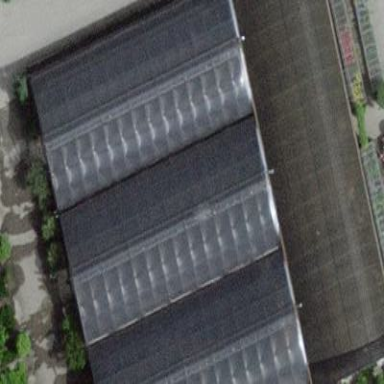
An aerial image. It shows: Greenhouse.